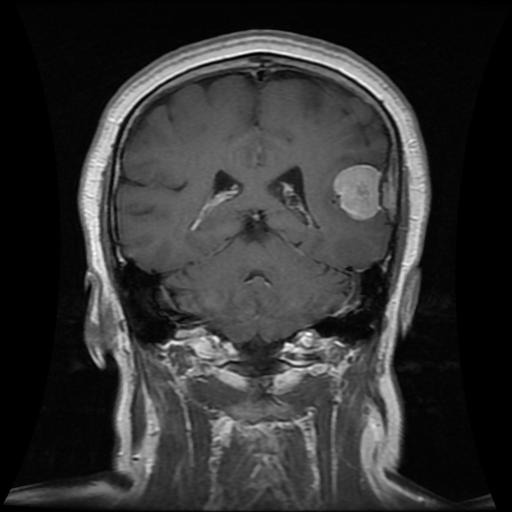
Label: meningioma